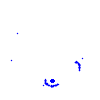
Particle: proton